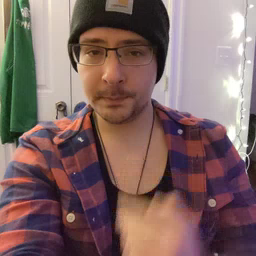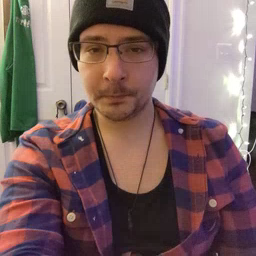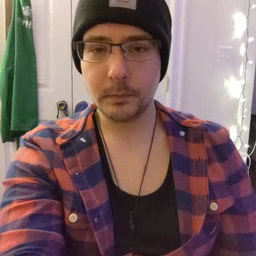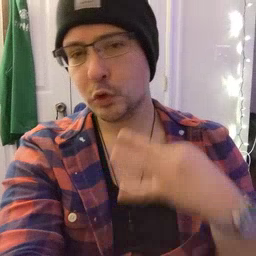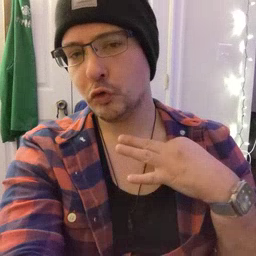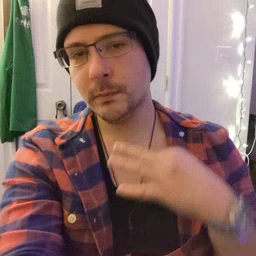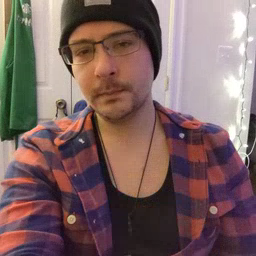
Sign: shirt